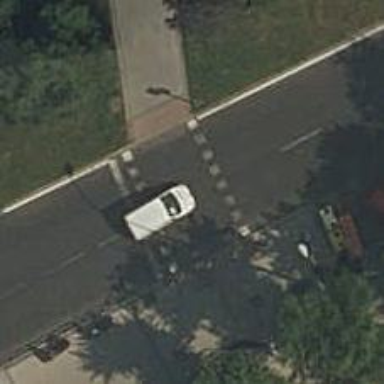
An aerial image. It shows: Zebra crossing with traffic signals.